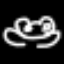
Label: frog